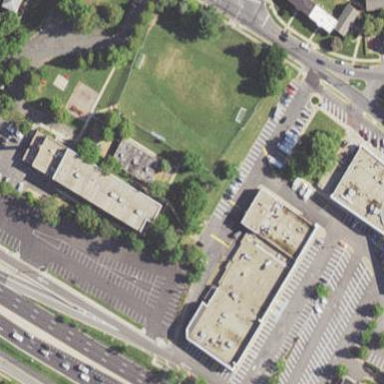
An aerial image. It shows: Community center building that serves as school.